Chest X-ray. View position: PA
Patient age: 32
Patient sex: F
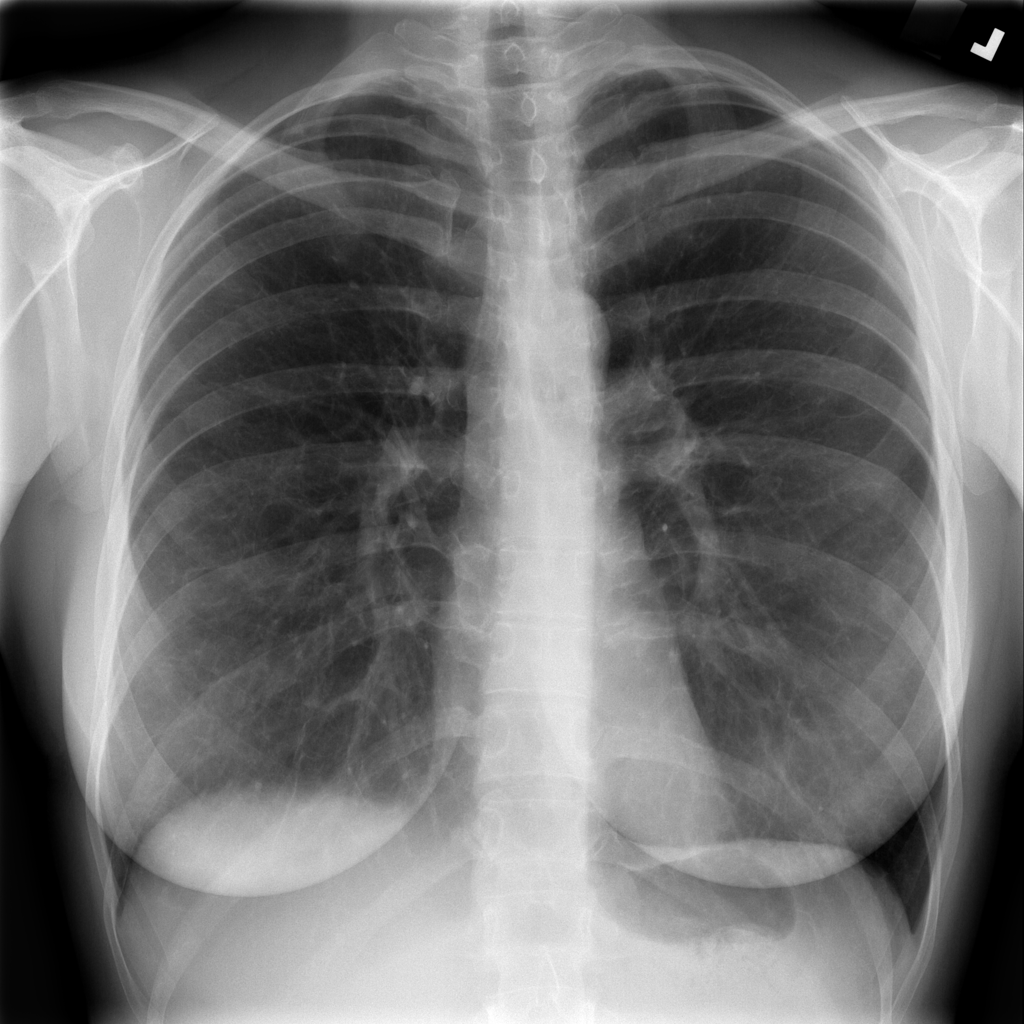
Finding: Pneumothorax